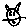
Label: cat